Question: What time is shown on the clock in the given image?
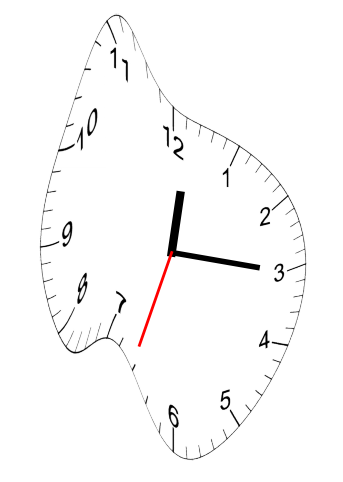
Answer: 12:15:33